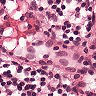
Metastatic tissue present: no